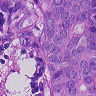
Metastatic tissue present: yes